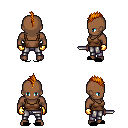
a pixel art fantasy rpg character, male body template, human, dark skin, brown pirate shirt, metal pants, dark blonde mohawk hairstyle, gold gloves, black slippers, dagger, four views (front, back, left, right), 2x2 character sprite sheet, small pixel art, hard edges, no anti-aliasing